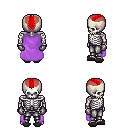
a pixel art fantasy rpg character, male body template, skeleton, lavender cape, metal pants, red short mohawk hairstyle, metal gloves, gray slippers, four views (front, back, left, right), 2x2 character sprite sheet, small pixel art, hard edges, no anti-aliasing